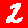
Digit: 2